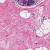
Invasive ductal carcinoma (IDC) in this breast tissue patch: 0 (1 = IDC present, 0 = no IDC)